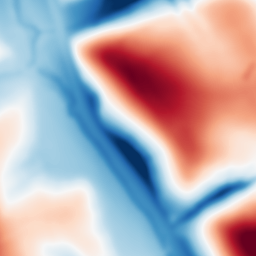
Category: multiscale
Decomposition family: dog
Decomposition parameters: sigma_low: 3
sigma_high: 50
Upsampling method: linear_exact
Upsampling parameters: scale: 4
Upsampling scale: 4